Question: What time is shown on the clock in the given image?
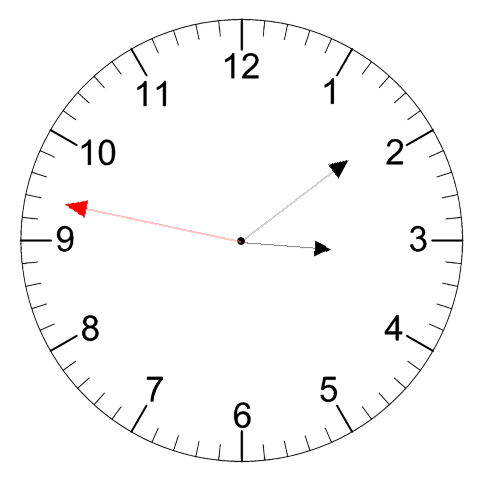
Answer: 03:08:47